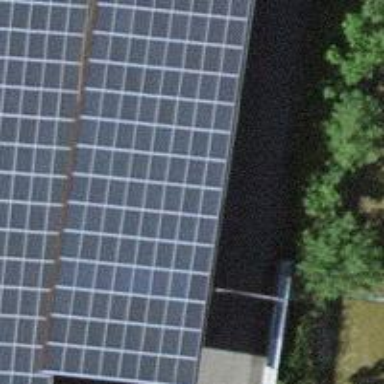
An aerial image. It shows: Solar photovoltaic panel generator.